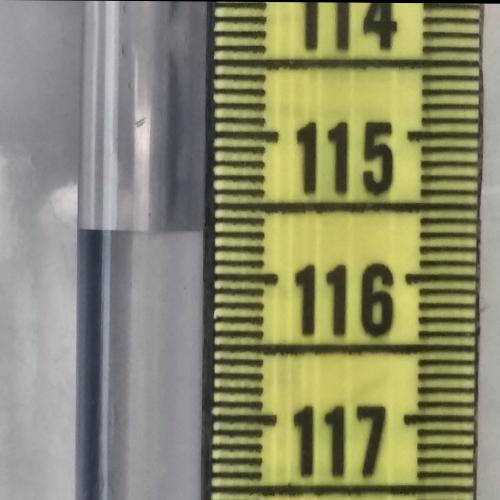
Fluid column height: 115.7 cm